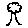
Label: tree